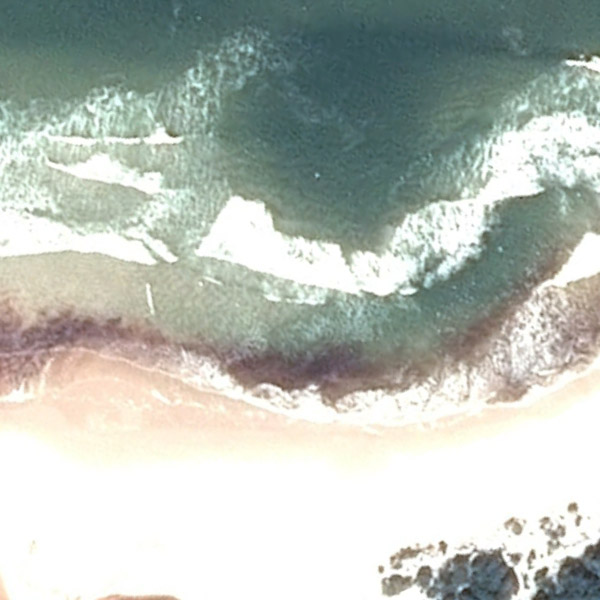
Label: Beach